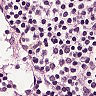
Metastatic tissue present: no